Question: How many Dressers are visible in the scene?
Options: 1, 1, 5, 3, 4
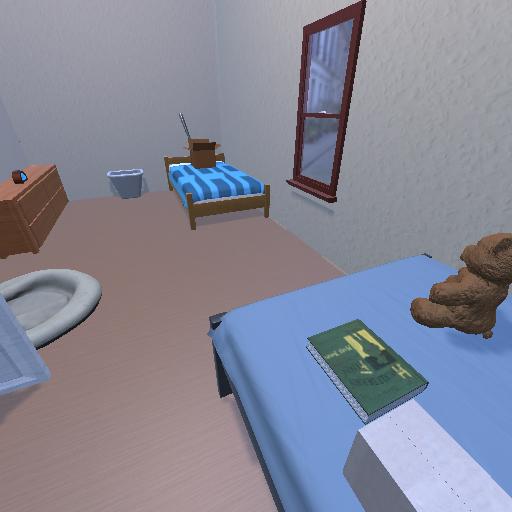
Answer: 1